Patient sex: M
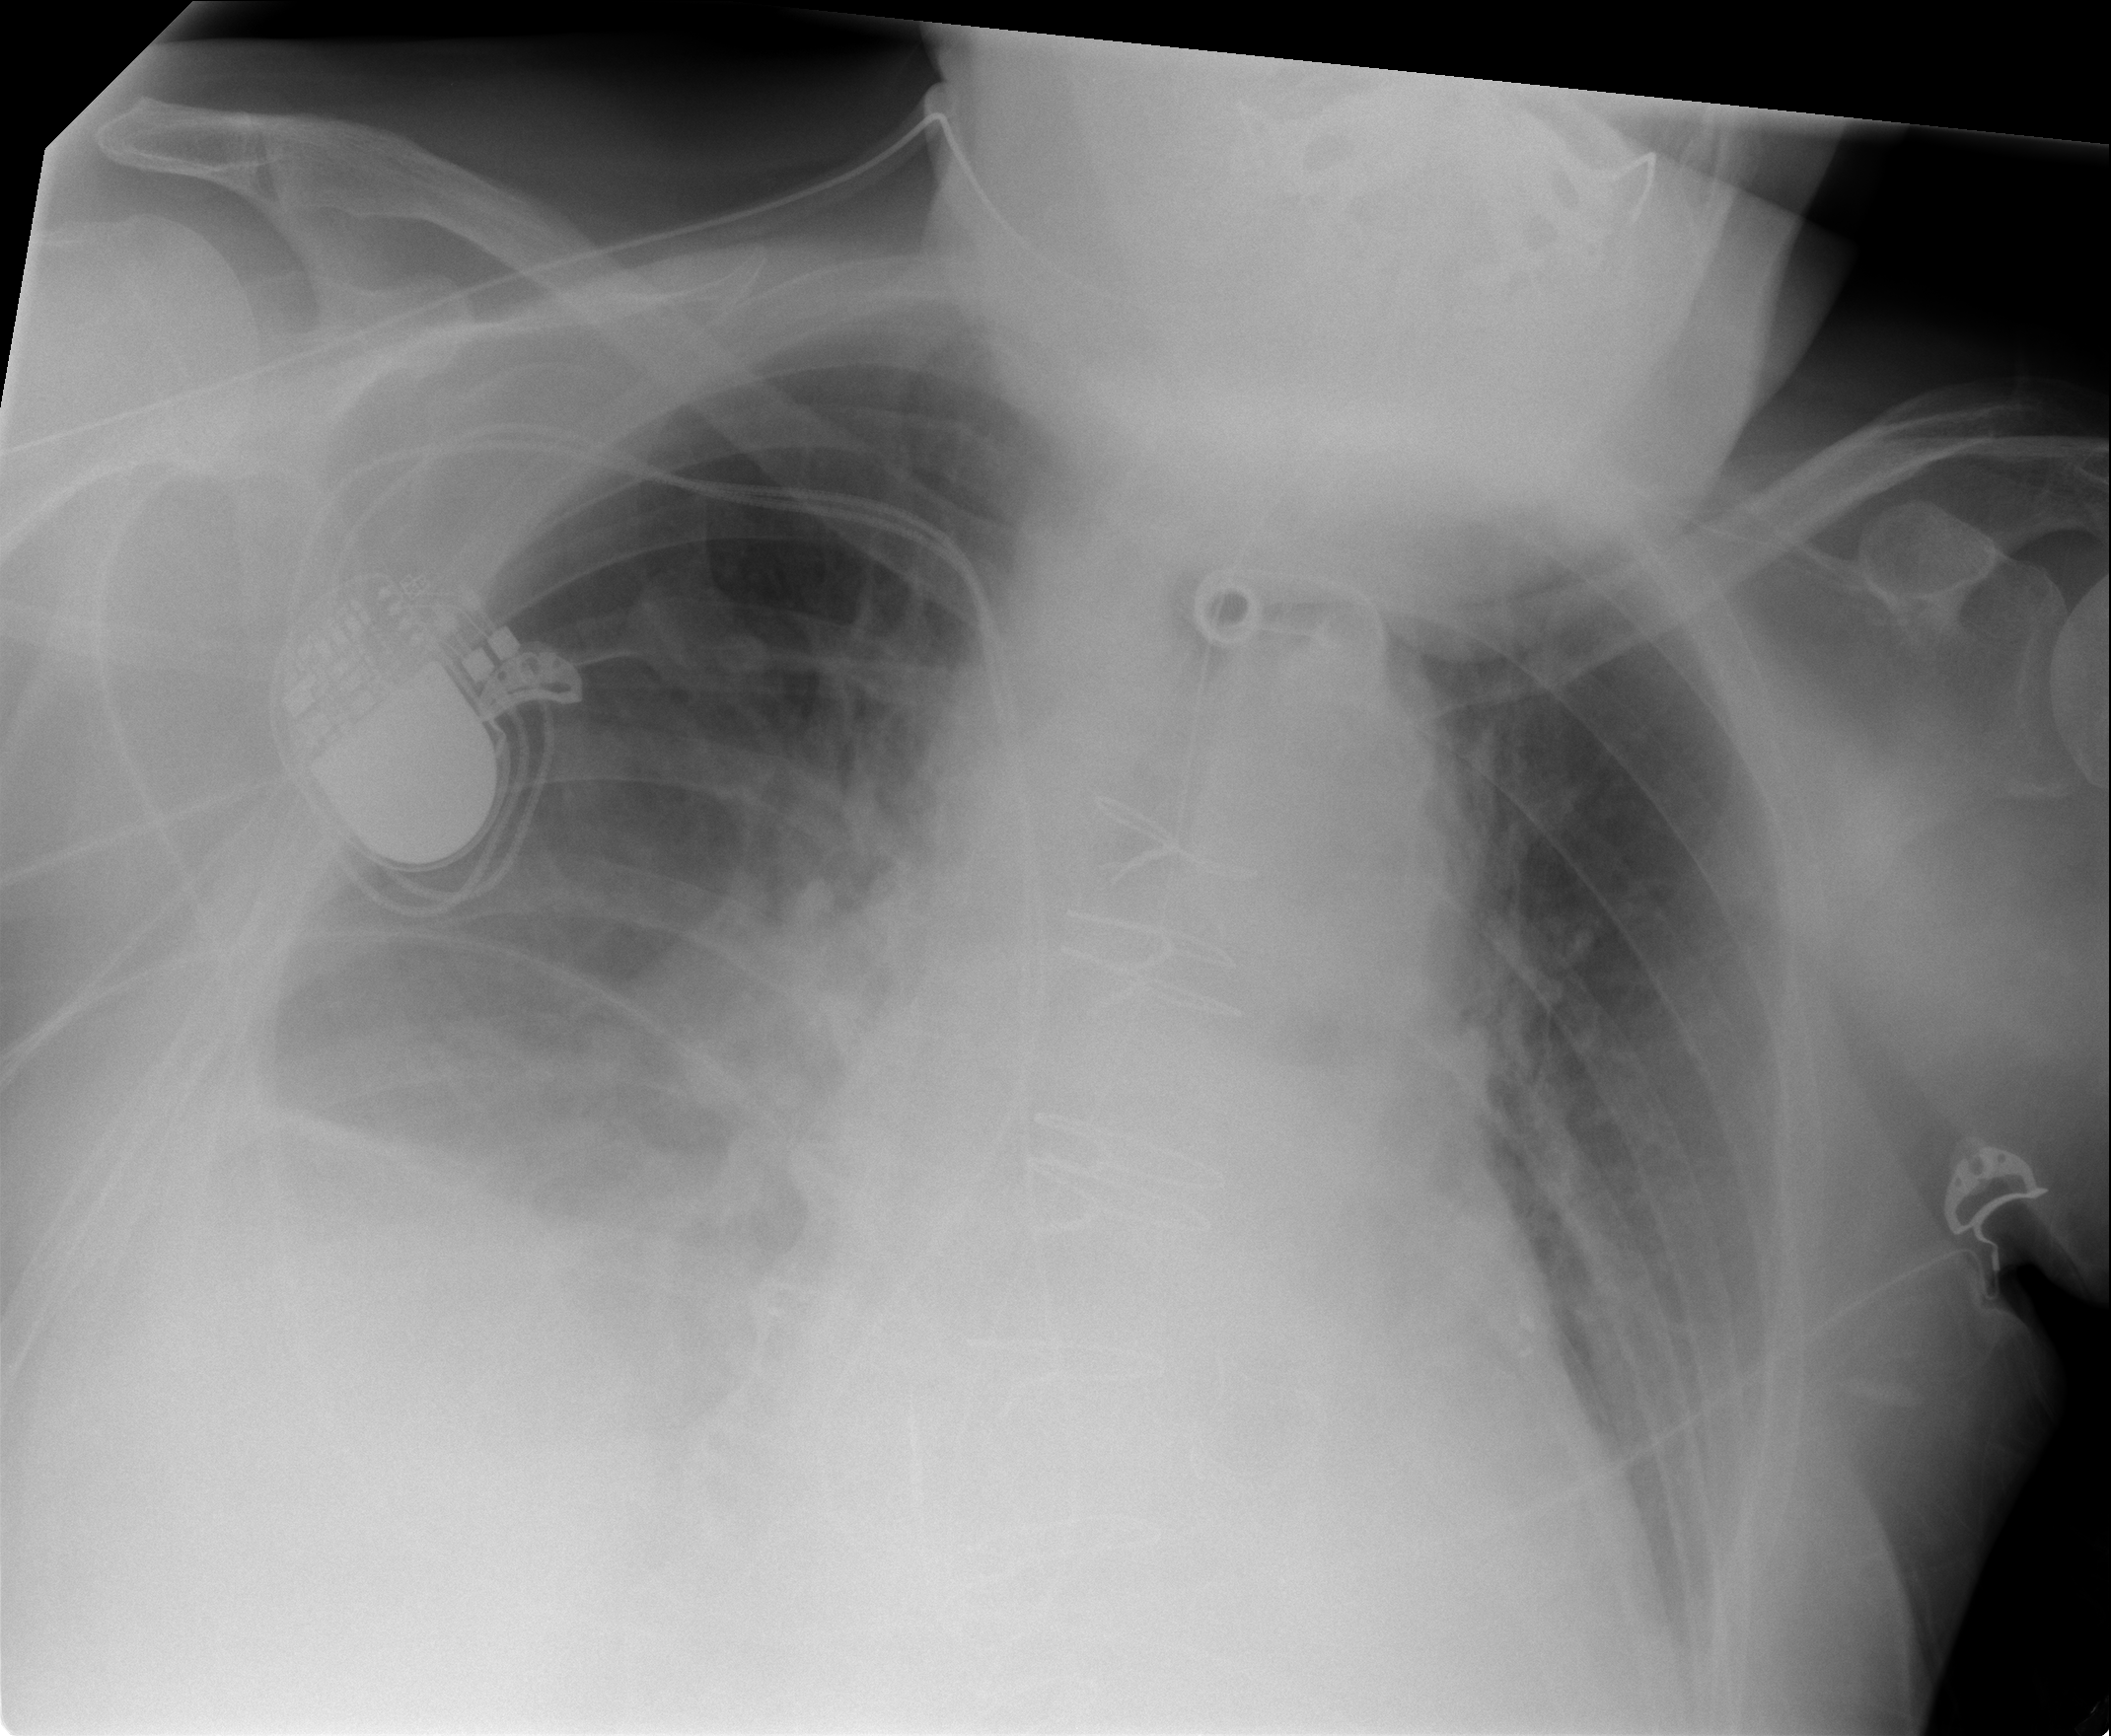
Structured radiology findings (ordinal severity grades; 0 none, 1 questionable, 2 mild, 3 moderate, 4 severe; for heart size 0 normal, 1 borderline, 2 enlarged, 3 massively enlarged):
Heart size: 2
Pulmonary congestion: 2
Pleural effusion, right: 2
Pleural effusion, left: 1
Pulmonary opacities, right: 0
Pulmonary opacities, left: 0
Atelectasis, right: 2
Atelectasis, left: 2